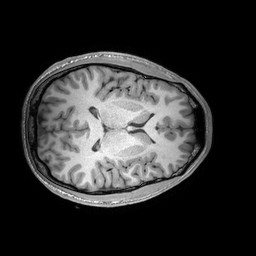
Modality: T1w
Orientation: axial
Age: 26
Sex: male